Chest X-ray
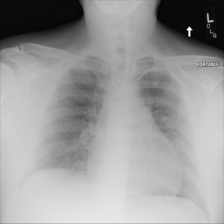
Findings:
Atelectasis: negative
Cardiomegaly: negative
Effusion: negative
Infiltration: negative
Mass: negative
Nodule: negative
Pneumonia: negative
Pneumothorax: negative
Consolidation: negative
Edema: negative
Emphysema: negative
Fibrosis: negative
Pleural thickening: negative
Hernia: negative